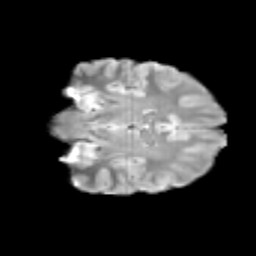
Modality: T2w
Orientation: coronal
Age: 13
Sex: male
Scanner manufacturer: siemens
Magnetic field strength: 3 T
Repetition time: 3.8 s
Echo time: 0.07 s